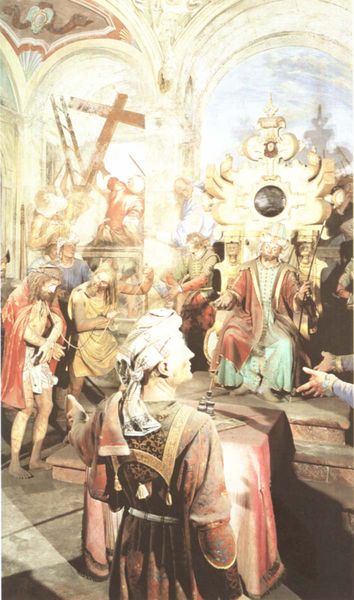
Titel: Verdammnis Christi
Künstler: Gaudenzio Ferrari
Standort: Varallo, Sacro Monte (EU - I - Lombardei)
Schlagwörter: mann, menschen, licht, männer, schwarz, säule, tisch, weiss, rot, kirche, gold, mantel, borte, bogen, kette, hof, kuppel, leiter, treppe, könig, papst, thron, stufen, bögen, gewölbe, kreuz, orient, gefangen, soldat, kugel, herrscher, pilatus, arkaden, christus, jesus, audienz, heiliger, heilige, fresko, gefangener, turban, kupel, kuppek, kalif, kreuztragung, pharisäer, bommeln, ponsius